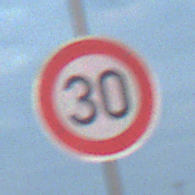
Verkehrszeichen: Geschwindigkeit30
Umgebung: Outdoor, Nature
Tageszeit: SunriseSunset
Wetter: PartlyCloudy
Licht: Natural
Jahreszeit: NotSpecified
Kontrast: LowContrast